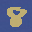
Label: 8